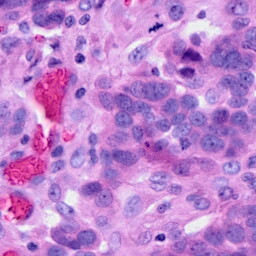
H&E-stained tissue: Ovarian